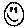
Label: smiley face